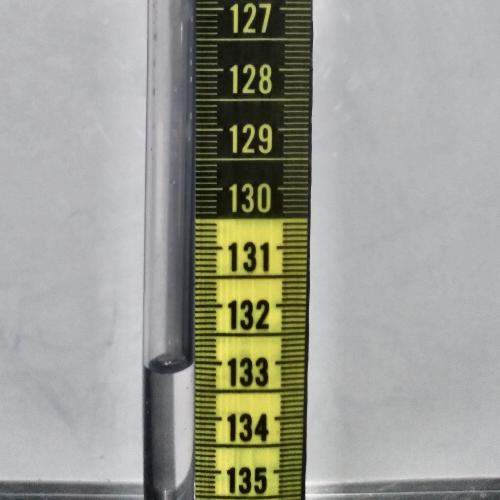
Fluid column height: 133.0 cm